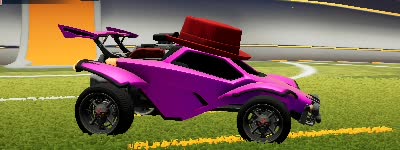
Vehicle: octane